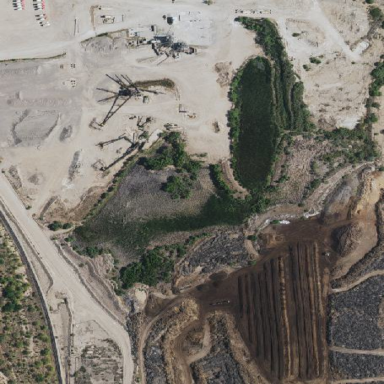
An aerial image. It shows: Quarry area that is man-made.